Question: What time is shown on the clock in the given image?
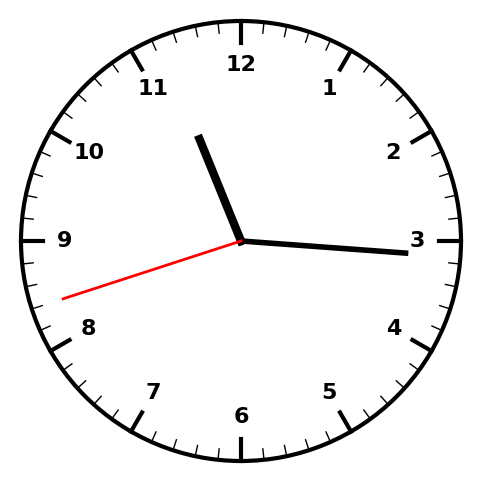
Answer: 11:15:42